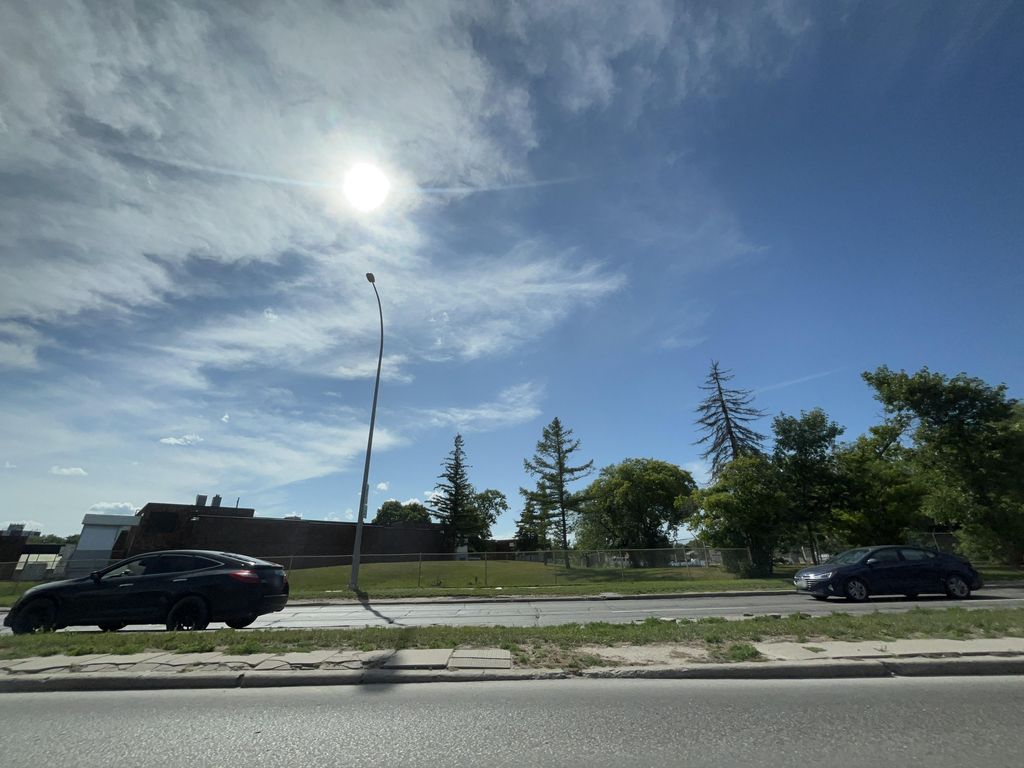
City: winnipeg